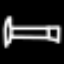
Label: bed